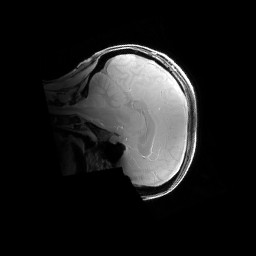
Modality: PDw
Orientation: sagittal
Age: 24
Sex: female
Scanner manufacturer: siemens
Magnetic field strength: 6.98 T
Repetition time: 1.3 s
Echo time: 0.00231 s